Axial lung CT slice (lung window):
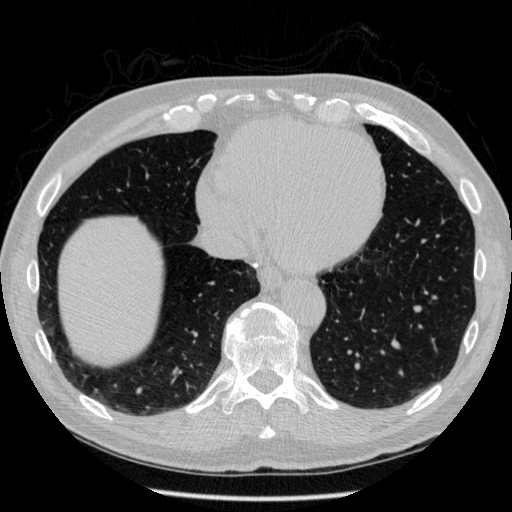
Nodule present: no